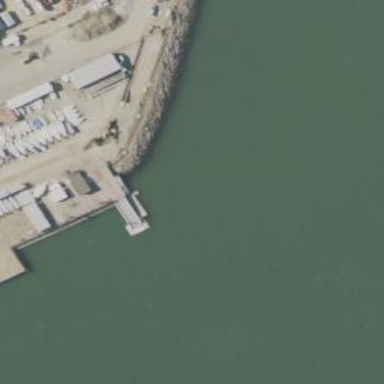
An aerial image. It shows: Man-made pier.